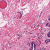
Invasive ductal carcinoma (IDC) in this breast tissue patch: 0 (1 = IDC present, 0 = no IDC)